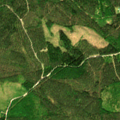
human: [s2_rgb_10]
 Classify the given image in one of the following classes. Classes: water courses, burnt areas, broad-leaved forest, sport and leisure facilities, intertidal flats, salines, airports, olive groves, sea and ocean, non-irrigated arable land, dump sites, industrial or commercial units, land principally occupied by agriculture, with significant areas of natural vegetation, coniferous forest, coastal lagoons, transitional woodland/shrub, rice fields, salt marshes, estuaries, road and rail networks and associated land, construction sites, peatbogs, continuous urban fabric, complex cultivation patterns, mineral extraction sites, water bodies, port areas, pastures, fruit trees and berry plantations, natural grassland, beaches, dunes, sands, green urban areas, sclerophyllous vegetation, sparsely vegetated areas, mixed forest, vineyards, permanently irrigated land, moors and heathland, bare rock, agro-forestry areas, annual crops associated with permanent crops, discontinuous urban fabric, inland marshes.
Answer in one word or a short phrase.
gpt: coniferous forest, mixed forest, transitional woodland/shrub